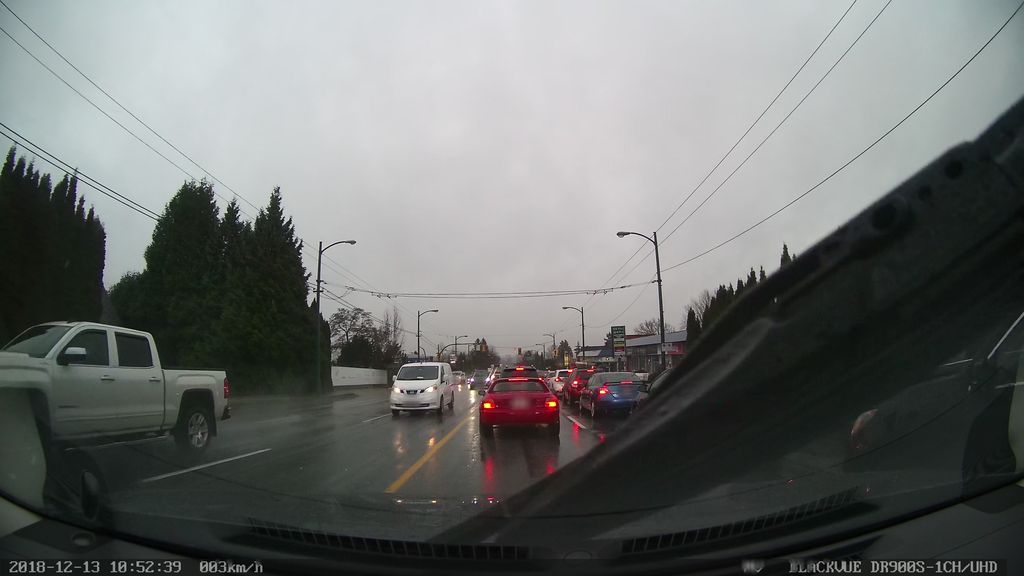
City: vancouver